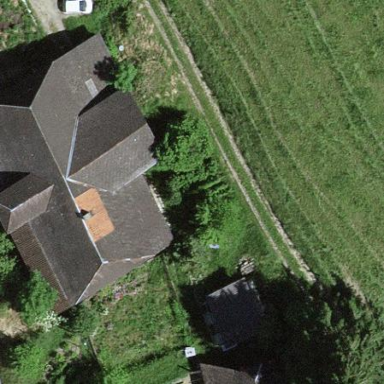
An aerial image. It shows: Farm building.